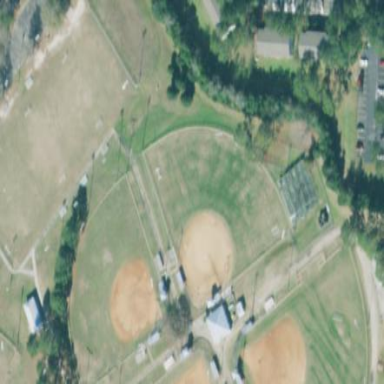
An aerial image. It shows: Pitch designated for baseball and softball activities.